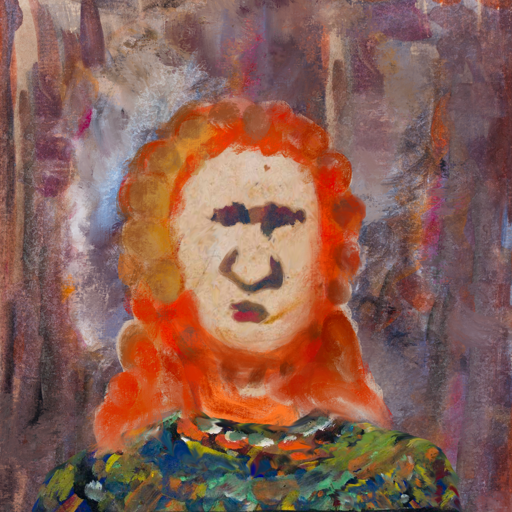
Background: Hypocrite, Head And Neck Front: Rupkatha, Face Front: In_The_Sun, Bust: An_Impression, Hair Front: Rupkatha, Head Accessory: Blank, Second Necklace: Blank, Necklace: Blank, Baby: Blank